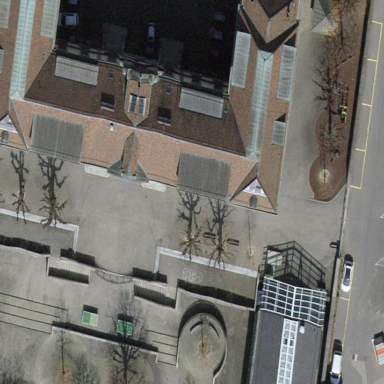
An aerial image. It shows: School.